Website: home-depot
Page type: delivery-shipping
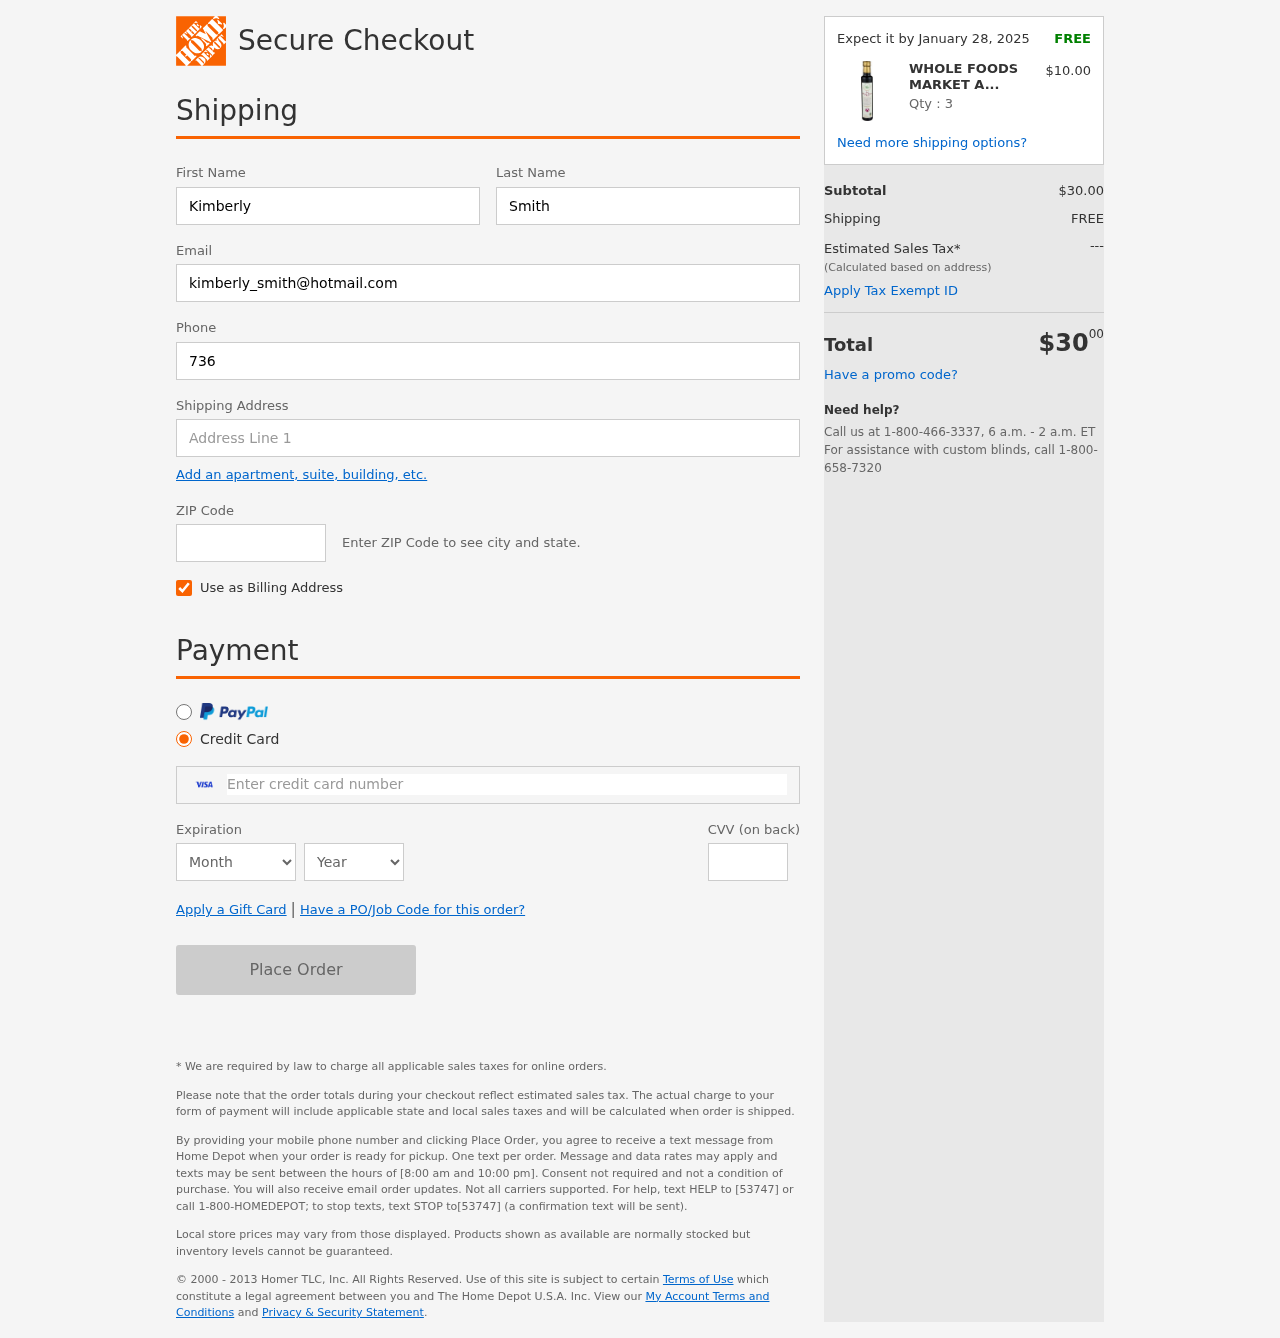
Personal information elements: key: PII_CARD_CVV
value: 145
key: PII_CARD_EXPIRY_MONTH
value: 08
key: PII_CARD_EXPIRY_YEAR
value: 27
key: PII_CARD_NUMBER
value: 4042 1549 3885 4566
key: PII_EMAIL
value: kimberly_smith@hotmail.com
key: PII_FIRSTNAME
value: Kimberly
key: PII_LASTNAME
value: Smith
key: PII_PHONE
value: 7366139018
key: PII_POSTCODE
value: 81305
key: PII_STREET
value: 8405 Nelson Canyon Suite 085
Product elements: key: PRODUCT1_NAME
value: WHOLE FOODS MARKET Aged Balsamic Vinegar of Modena, 8.5 FZ
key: PRODUCT1_PRICE
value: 10
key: PRODUCT1_QUANTITY
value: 3
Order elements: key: ORDER_DELIVERY_DATE
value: Expect it by January 28, 2025
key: ORDER_SUBTOTAL
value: $30.00
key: ORDER_SHIPPING_COST
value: FREE
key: ORDER_TOTAL
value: $3000